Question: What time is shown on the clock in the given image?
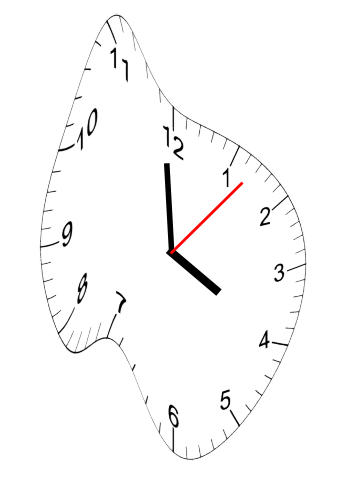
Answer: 03:59:07